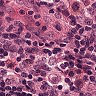
Metastatic tissue present: no